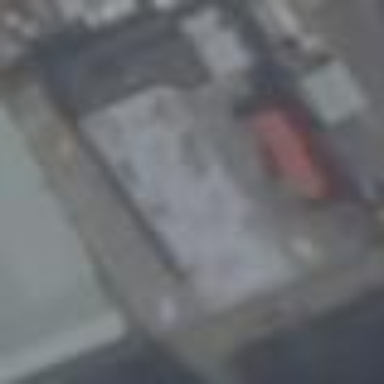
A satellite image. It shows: Building designated for providing fuel.